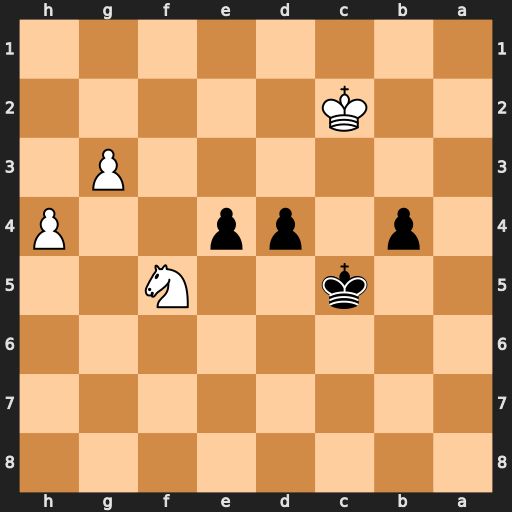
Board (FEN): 8/8/8/2k2N2/1p1pp2P/6P1/2K5/8
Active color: b
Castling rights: -
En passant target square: -
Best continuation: e3 Kd3 b3 Nxd4 b2